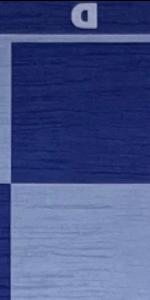
Label: Empty